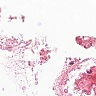
Metastatic tissue present: no